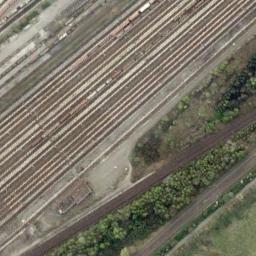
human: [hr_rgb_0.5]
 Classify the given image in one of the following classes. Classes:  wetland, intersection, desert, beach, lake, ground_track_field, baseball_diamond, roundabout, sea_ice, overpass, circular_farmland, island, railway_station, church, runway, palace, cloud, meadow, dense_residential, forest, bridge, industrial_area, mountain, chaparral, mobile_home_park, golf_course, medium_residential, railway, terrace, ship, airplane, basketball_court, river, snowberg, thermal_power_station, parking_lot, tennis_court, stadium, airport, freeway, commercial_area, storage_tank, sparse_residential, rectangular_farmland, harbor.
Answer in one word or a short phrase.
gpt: railway